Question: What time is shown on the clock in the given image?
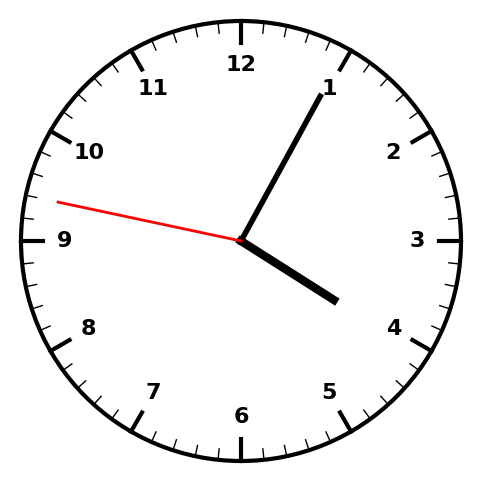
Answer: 04:04:47